Question: I'm trying to use a third-party external DLL (from usbmicro) within MATLAB, but it keeps crashing MATLAB. This is from the documentation indicating the syntax of the function call from within a C program:
'''
int USBm_About( char *about );
'''
I tried this MATLAB script (yes it's very kludgy, I'm a MATLAB noob):
'''
>> loadlibrary('USBm.dll','USBmAPI.h')
>> libfunctions('USBm')
>> s='sssssssssssssssssssssssssssssssssssssssssssssssssssssssssssssssssss';
>> st=strcat(s,s,s,s);
>> vp = libpointer('voidPtr',[int8(st) 0]);
>> result=calllib('USBm','USBm_About',vp)
'''
and this one:
'''
>> loadlibrary('USBm.dll','USBmAPI.h')
>> libfunctions('USBm')
>> s='sssssssssssssssssssssssssssssssssssssssssssssssssssssssssssssssssss';
>> st=strcat(s,s,s,s);
>> vp=libpointer('cstring',st);
>> result=calllib('USBm','USBm_About',vp)
'''
In both cases, the 'calllib()' call causes MATLAB to crash with a segmentation fault.
The version of MATLAB is 7.10; the OS is Windows Vista.
---
### Update:
Here's a screenshot of libfunctionsview USBm:

Here's the header file:
'''
#ifndef FILE_USBmAPI_h
#define FILE_USBmAPI_h
// Prototypes for this DLL.
// These are the API functions available to the .dll user.
// Discovery routine
extern "C" __declspec(dllexport) int USBm_FindDevices(void);
// Return info about devices
extern "C" __declspec(dllexport) int USBm_NumberOfDevices(void);
extern "C" __declspec(dllexport) int USBm_DeviceValid(unsigned char);
extern "C" __declspec(dllexport) int USBm_DeviceVID(unsigned char);
extern "C" __declspec(dllexport) int USBm_DevicePID(unsigned char);
extern "C" __declspec(dllexport) int USBm_DeviceDID(unsigned char);
extern "C" __declspec(dllexport) int USBm_DeviceFirmwareVer(unsigned char);
extern "C" __declspec(dllexport) int USBm_DeviceMfr(unsigned char, char *);
extern "C" __declspec(dllexport) int USBm_DeviceProd(unsigned char, char *);
extern "C" __declspec(dllexport) int USBm_DeviceSer(unsigned char, char *);
// General USBmicro U4xx device access
extern "C" __declspec(dllexport) int USBm_ReadDevice(unsigned char, unsigned char *);
extern "C" __declspec(dllexport) int USBm_SetReadTimeout(unsigned int);
extern "C" __declspec(dllexport) int USBm_WriteDevice(unsigned char, unsigned char *);
extern "C" __declspec(dllexport) int USBm_CloseDevice(unsigned char);
// DLL string info access
extern "C" __declspec(dllexport) int USBm_RecentError(char *);
extern "C" __declspec(dllexport) int USBm_ClearRecentError(void);
extern "C" __declspec(dllexport) int USBm_DebugString(char *);
extern "C" __declspec(dllexport) int USBm_Copyright(char *);
extern "C" __declspec(dllexport) int USBm_About(char *);
extern "C" __declspec(dllexport) int USBm_Version(char *);
// General U4x1 device functions
// -----------------------------
// Port initialization
extern "C" __declspec(dllexport) int USBm_InitPorts(unsigned char);
extern "C" __declspec(dllexport) int USBm_InitPortsU401(unsigned char);
extern "C" __declspec(dllexport) int USBm_InitPortsU421(unsigned char);
extern "C" __declspec(dllexport) int USBm_InitPortsU451(unsigned char);
// Port/bit reading and writing
extern "C" __declspec(dllexport) int USBm_WriteA(unsigned char, unsigned char);
extern "C" __declspec(dllexport) int USBm_WriteB(unsigned char, unsigned char);
extern "C" __declspec(dllexport) int USBm_WriteABit(unsigned char, unsigned char, unsigned char);
extern "C" __declspec(dllexport) int USBm_WriteBBit(unsigned char, unsigned char, unsigned char);
extern "C" __declspec(dllexport) int USBm_ReadA(unsigned char, unsigned char *);
extern "C" __declspec(dllexport) int USBm_ReadB(unsigned char, unsigned char *);
extern "C" __declspec(dllexport) int USBm_SetBit(unsigned char, unsigned char);
extern "C" __declspec(dllexport) int USBm_ResetBit(unsigned char, unsigned char);
// Port direction
extern "C" __declspec(dllexport) int USBm_DirectionA(unsigned char, unsigned char, unsigned char);
extern "C" __declspec(dllexport) int USBm_DirectionAOut(unsigned char);
extern "C" __declspec(dllexport) int USBm_DirectionAIn(unsigned char);
extern "C" __declspec(dllexport) int USBm_DirectionAInPullup(unsigned char);
extern "C" __declspec(dllexport) int USBm_DirectionB(unsigned char, unsigned char, unsigned char);
extern "C" __declspec(dllexport) int USBm_DirectionBOut(unsigned char);
extern "C" __declspec(dllexport) int USBm_DirectionBIn(unsigned char);
extern "C" __declspec(dllexport) int USBm_DirectionBInPullup(unsigned char);
// Strobbing a byte of data
extern "C" __declspec(dllexport) int USBm_StrobeWrite(unsigned char, unsigned char, unsigned char, unsigned char);
extern "C" __declspec(dllexport) int USBm_StrobeRead(unsigned char, unsigned char *, unsigned char, unsigned char);
extern "C" __declspec(dllexport) int USBm_StrobeWrite2(unsigned char, unsigned char, unsigned char, unsigned char, unsigned char, unsigned char);
extern "C" __declspec(dllexport) int USBm_StrobeRead2(unsigned char, unsigned char *, unsigned char, unsigned char, unsigned char, unsigned char);
extern "C" __declspec(dllexport) int USBm_StrobeWrites(unsigned char, unsigned char *, unsigned char *);
extern "C" __declspec(dllexport) int USBm_StrobeReads(unsigned char, unsigned char *, unsigned char *);
// Reading pin-change latches
extern "C" __declspec(dllexport) int USBm_ReadLatches(unsigned char, unsigned char *);
// LCD routines
extern "C" __declspec(dllexport) int USBm_InitLCD(unsigned char, unsigned char, unsigned char);
extern "C" __declspec(dllexport) int USBm_LCDCmd(unsigned char, unsigned char);
extern "C" __declspec(dllexport) int USBm_LCDData(unsigned char, unsigned char);
// SPI routines
extern "C" __declspec(dllexport) int USBm_InitSPI(unsigned char, unsigned char);
extern "C" __declspec(dllexport) int USBm_SPIMaster(unsigned char, unsigned char *, unsigned char *);
extern "C" __declspec(dllexport) int USBm_SPISlaveWrite(unsigned char, unsigned char, unsigned char *);
extern "C" __declspec(dllexport) int USBm_SPISlaveRead(unsigned char, unsigned char *, unsigned char *);
// 2-wire routines
extern "C" __declspec(dllexport) int USBm_Wire2Control(unsigned char, unsigned char *);
extern "C" __declspec(dllexport) int USBm_Wire2Data(unsigned char, unsigned char *);
// Stepper routine
extern "C" __declspec(dllexport) int USBm_Stepper(unsigned char, unsigned char, unsigned char, unsigned char, unsigned char, unsigned char, unsigned char, unsigned char);
// 1-wire routines
extern "C" __declspec(dllexport) int USBm_Reset1Wire(unsigned char, unsigned char *);
extern "C" __declspec(dllexport) int USBm_Write1Wire(unsigned char, unsigned char);
extern "C" __declspec(dllexport) int USBm_Read1Wire(unsigned char, unsigned char *);
extern "C" __declspec(dllexport) int USBm_Write1WireBit(unsigned char, unsigned char);
extern "C" __declspec(dllexport) int USBm_Read1WireBit(unsigned char, unsigned char *);
#endif // multiple inclusion prevention
// End of file
//---------------------------------------------------------------------------
'''
---
### Update:
I tried changing this line:
'''
extern "C" __declspec(dllexport) int USBm_About(char *);
'''
to this:
'''
extern "C" __declspec(dllimport) int USBm_About(char *);
'''
in the header file, and then restarting MATLAB. I ran my code again and MATLAB still crashes.
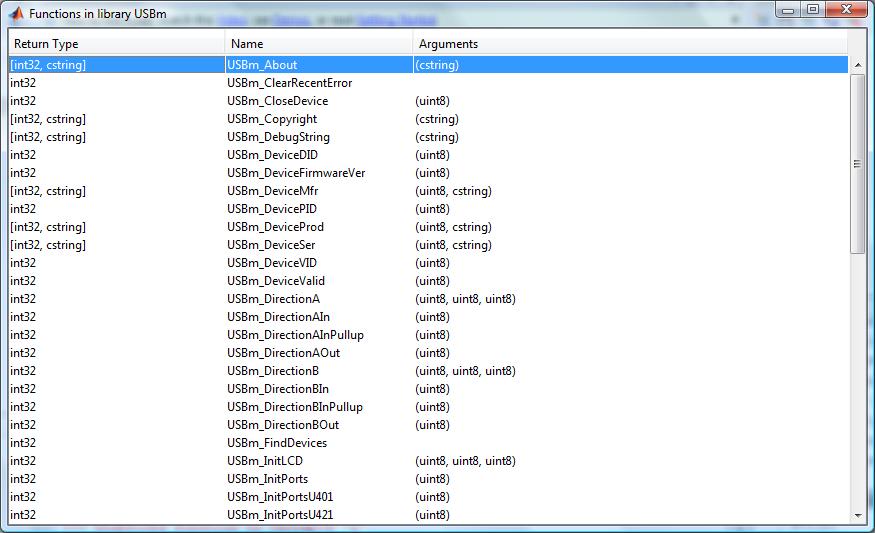
Answer: This might be the standard problem that your include file needs to have
'''
extern "C" __declspec(dllexport)
'''
when you are building the .dll but Matlab (or whichever project uses your .dll) needs to have:
'''
extern "C" __declspec(dllimport)
'''
when you are including it.
This is why people usually have the following macro:
'''
#ifdef USBMAPIEXPORTS
#define USBMAPIDECLSPEC __declspec(dllexport)
#else
#define USBMAPIDECLSPEC __declspec(dllimport)
#endif
'''
and then on your functions in your header you write:
'''
extern "C" USBMAPIDECLSPEC int USBm_FindDevices(void);
'''
and you need to have 'USBMAPIEXPORTS' defined when you build the .dll (but not when you use it in Matlab.)
Note that this is not a problem with Matlab. <URL>
Did you try this?